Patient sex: F
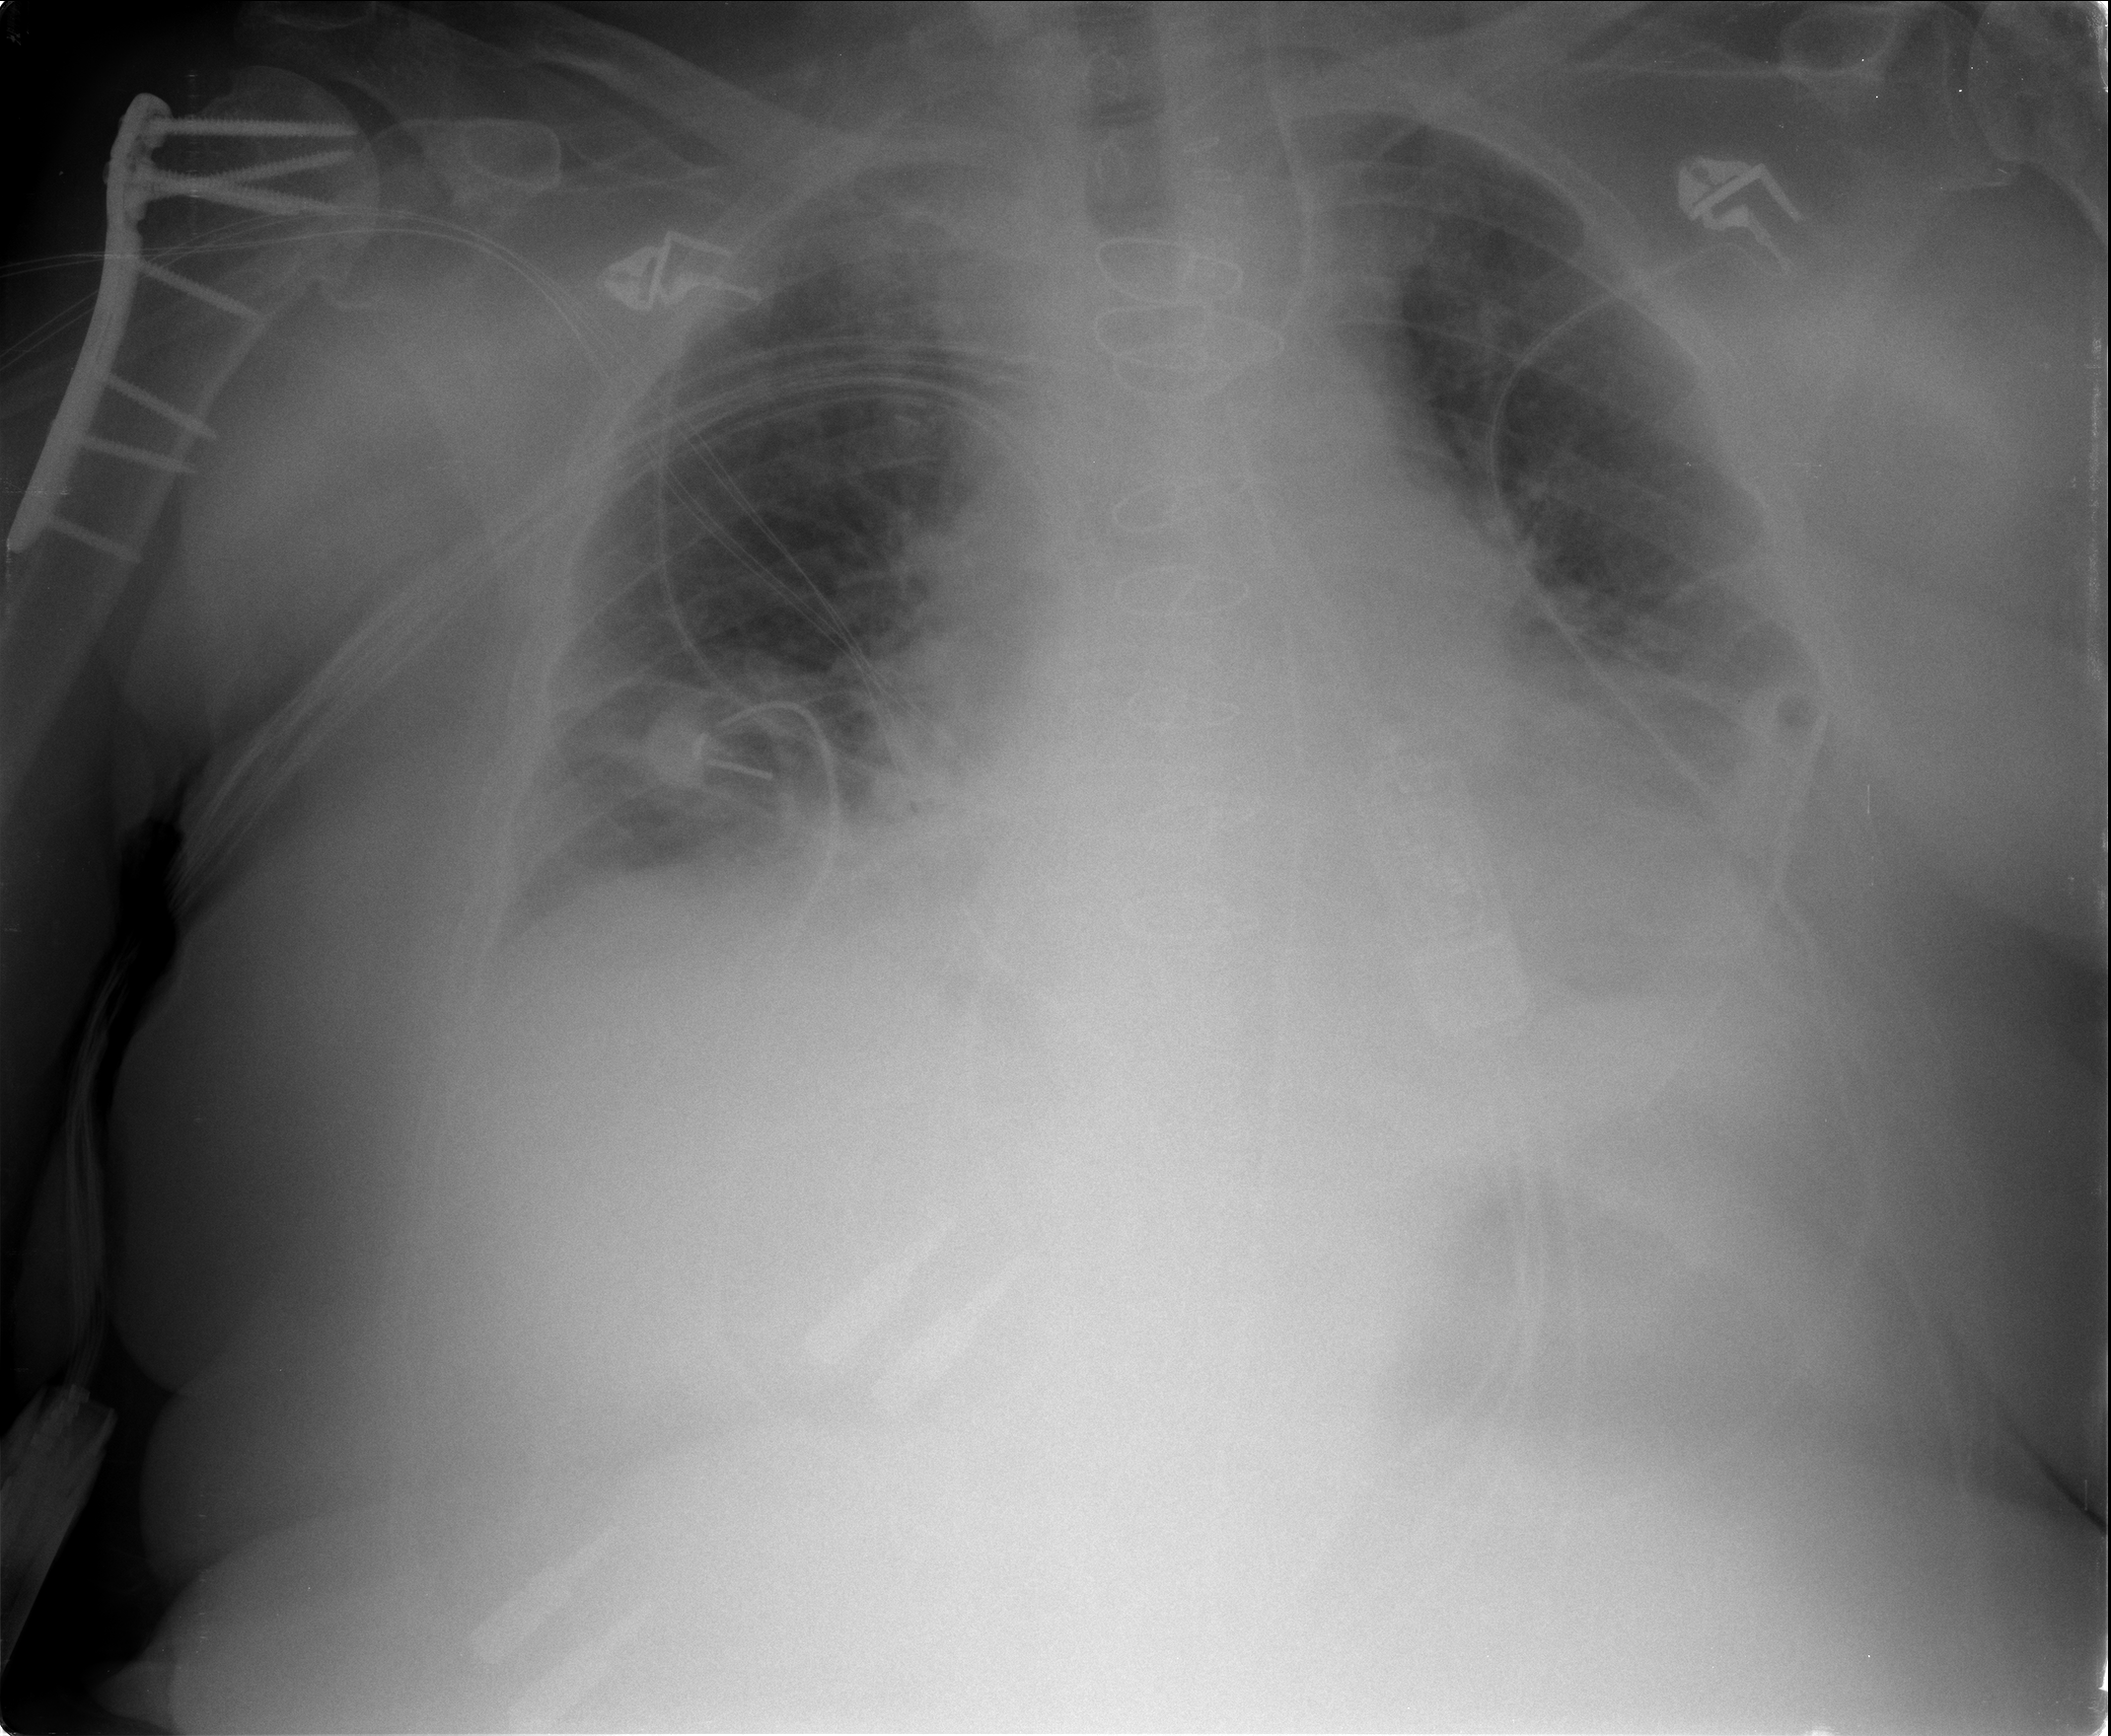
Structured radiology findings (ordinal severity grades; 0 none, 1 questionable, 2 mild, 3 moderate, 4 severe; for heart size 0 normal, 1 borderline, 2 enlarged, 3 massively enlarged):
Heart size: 1
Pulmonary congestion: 2
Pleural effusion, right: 0
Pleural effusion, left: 2
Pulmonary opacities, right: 0
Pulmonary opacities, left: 0
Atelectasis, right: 1
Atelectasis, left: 2